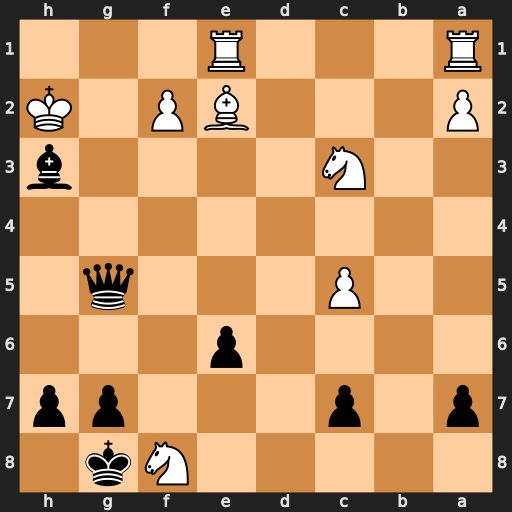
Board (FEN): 5Nk1/p1p3pp/4p3/2P3q1/8/2N4b/P3BP1K/R3R3
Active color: b
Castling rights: -
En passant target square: -
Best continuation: Qg2#